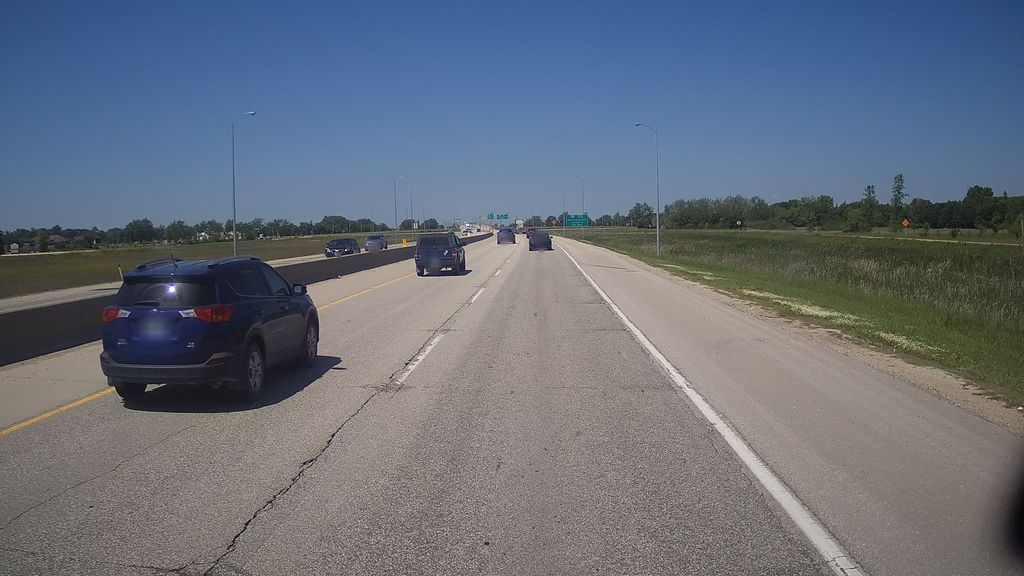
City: winnipeg